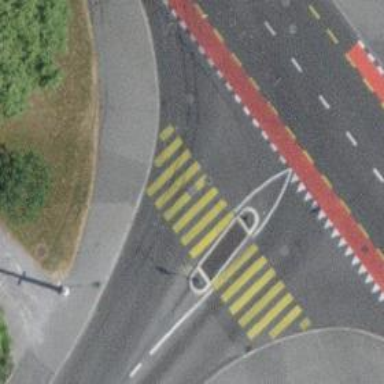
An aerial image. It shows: Kerb barrier.